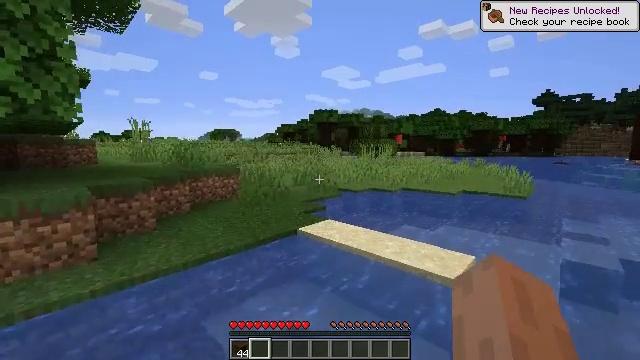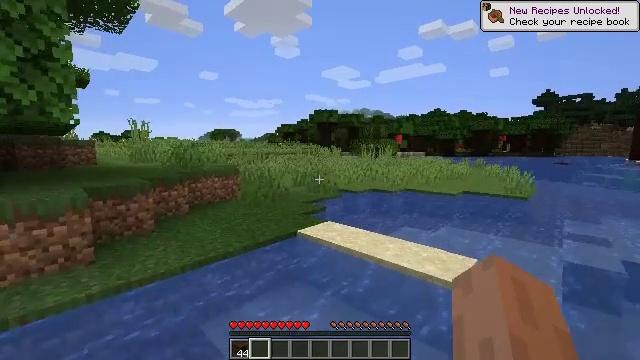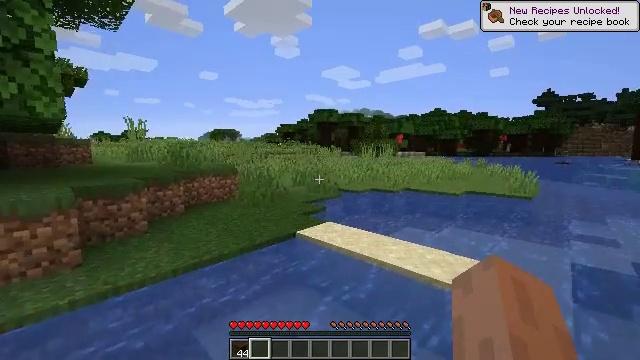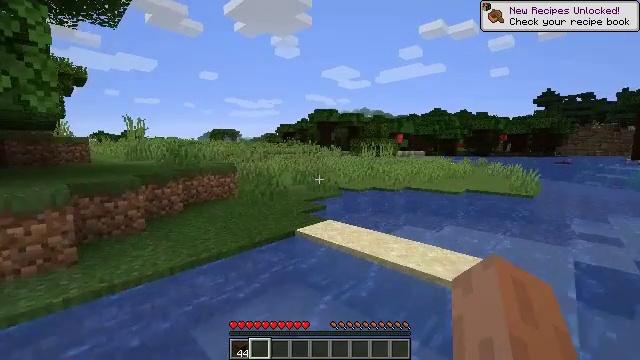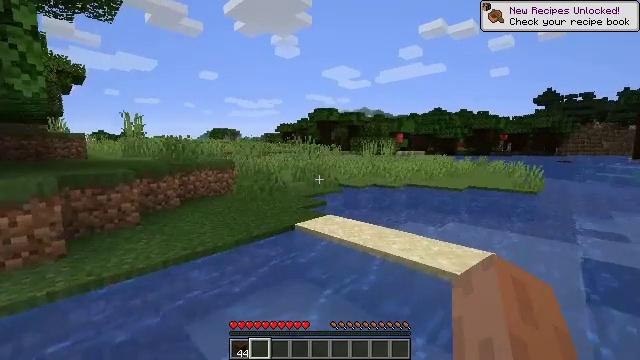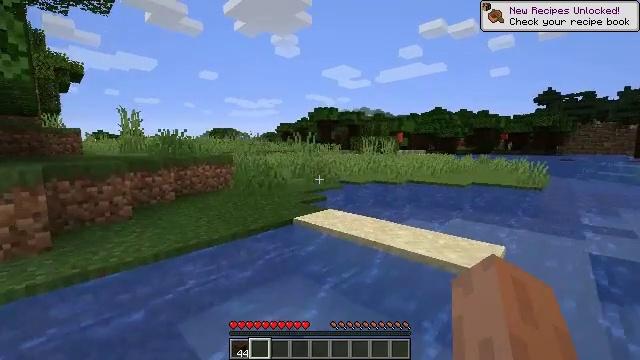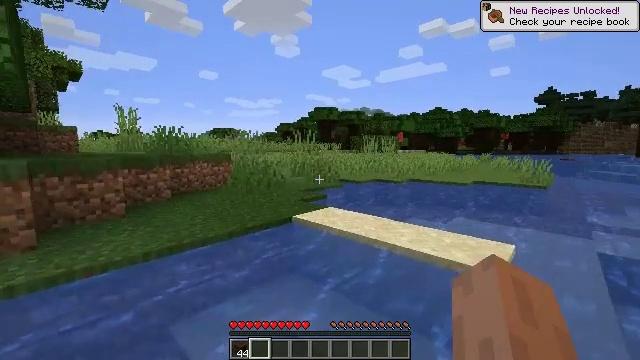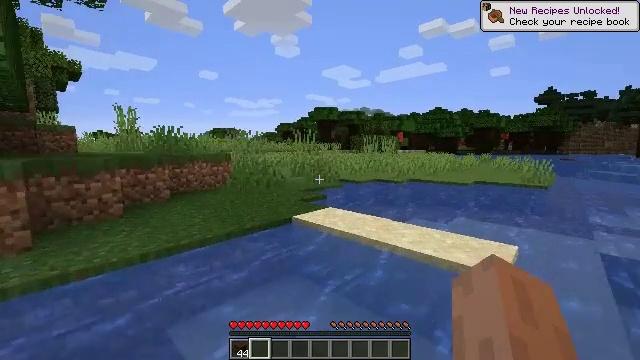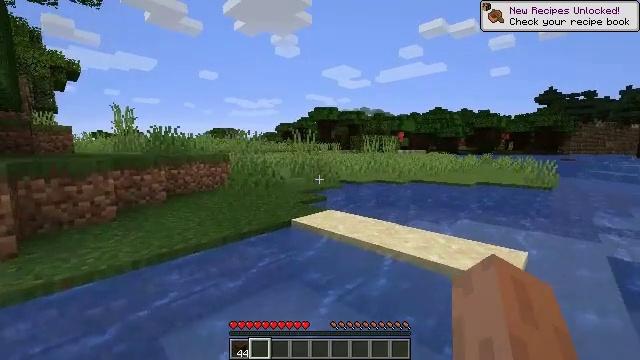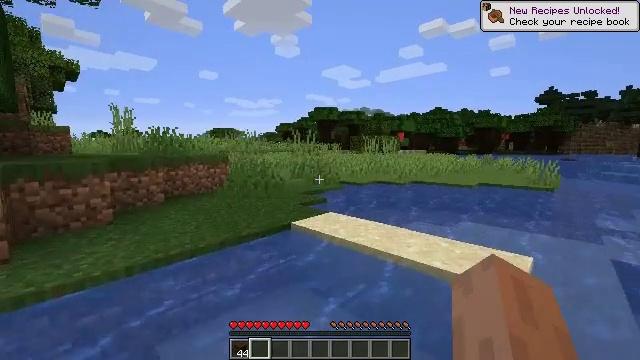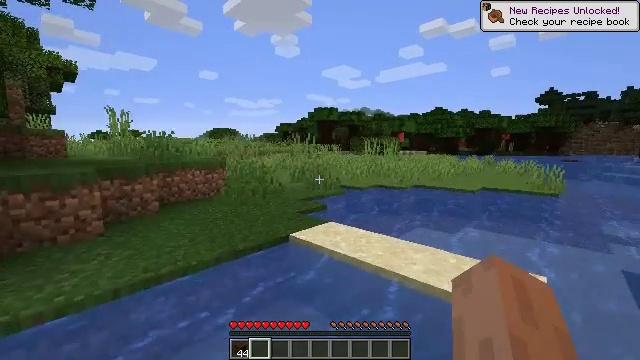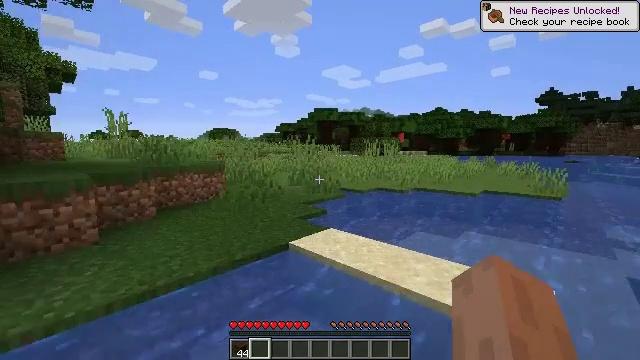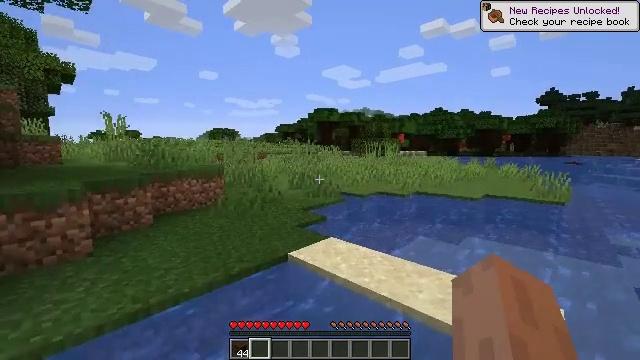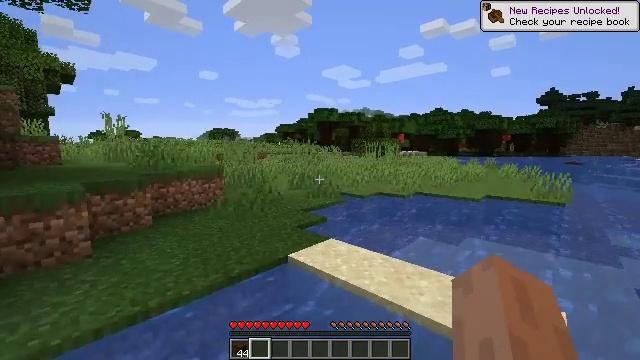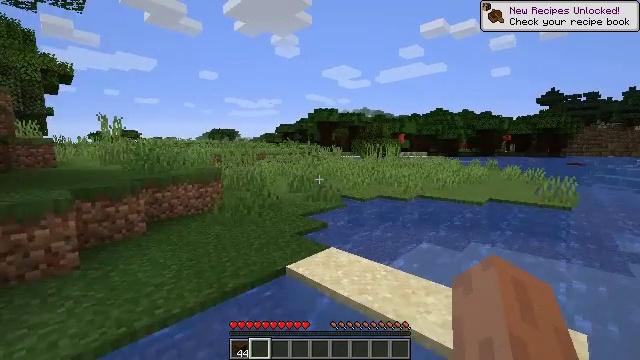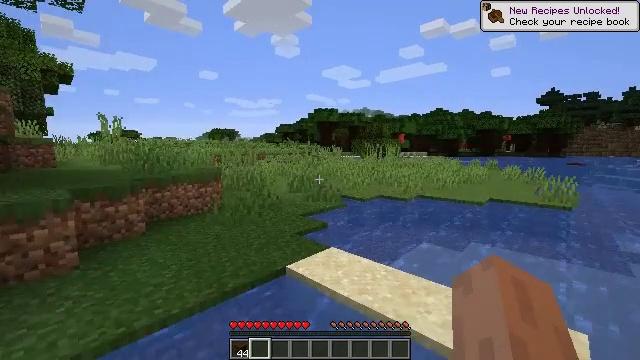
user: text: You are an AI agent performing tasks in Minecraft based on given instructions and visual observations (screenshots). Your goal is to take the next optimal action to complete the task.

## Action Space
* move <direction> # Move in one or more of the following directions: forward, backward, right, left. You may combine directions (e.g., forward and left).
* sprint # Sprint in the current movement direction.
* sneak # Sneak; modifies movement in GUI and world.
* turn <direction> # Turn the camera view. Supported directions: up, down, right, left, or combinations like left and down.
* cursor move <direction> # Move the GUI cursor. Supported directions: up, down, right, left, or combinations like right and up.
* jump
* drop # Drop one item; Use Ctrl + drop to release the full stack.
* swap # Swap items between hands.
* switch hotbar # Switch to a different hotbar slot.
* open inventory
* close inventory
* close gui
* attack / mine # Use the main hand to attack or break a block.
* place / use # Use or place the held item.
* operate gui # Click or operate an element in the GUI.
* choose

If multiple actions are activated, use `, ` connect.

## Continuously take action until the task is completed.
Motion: motion action
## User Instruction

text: Gather the peony by left-clicking.
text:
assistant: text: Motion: move forward, jump
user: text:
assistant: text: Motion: move forward, jump
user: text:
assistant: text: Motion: move forward, jump
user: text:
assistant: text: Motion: move forward, jump
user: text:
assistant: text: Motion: move forward, jump
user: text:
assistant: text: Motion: move forward, jump
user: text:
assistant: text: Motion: move forward, jump
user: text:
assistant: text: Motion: move forward, jump
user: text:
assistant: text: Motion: move forward, jump
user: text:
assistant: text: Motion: move forward, jump
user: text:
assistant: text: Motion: move forward, jump
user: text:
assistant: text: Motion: move forward, jump
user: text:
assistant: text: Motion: move forward, jump
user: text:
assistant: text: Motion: move forward, jump
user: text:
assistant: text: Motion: move forward, jump
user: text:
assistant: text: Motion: move forward, jump
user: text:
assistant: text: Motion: move forward, jump
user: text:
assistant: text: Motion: move forward, jump
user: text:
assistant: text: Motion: move forward, jump
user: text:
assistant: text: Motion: move forward, jump
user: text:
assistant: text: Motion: move forward, jump
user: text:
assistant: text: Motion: move forward, jump
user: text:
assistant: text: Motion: move forward, jump
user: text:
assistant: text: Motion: move forward, jump
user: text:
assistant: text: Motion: move forward, jump
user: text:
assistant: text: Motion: move forward, jump
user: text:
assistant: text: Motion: move forward, jump
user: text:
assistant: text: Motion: move forward, jump
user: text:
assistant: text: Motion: move forward, jump
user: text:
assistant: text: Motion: move forward, jump